Field crop: maize
Growth stage: 2
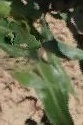
Species: maize